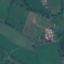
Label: Pasture